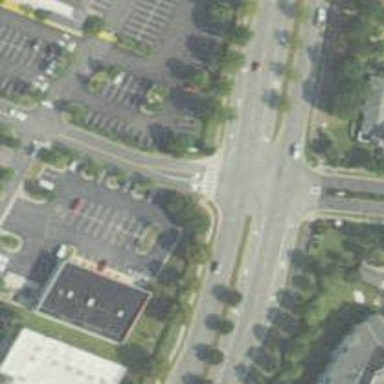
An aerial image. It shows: Stop road.